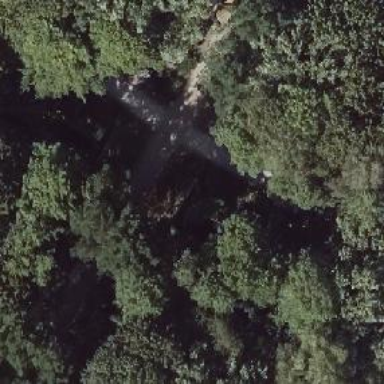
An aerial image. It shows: Footway road on compacted bridge.